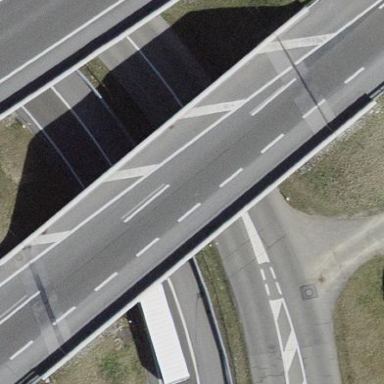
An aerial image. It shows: Bridge with beam structure.